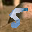
Label: 5